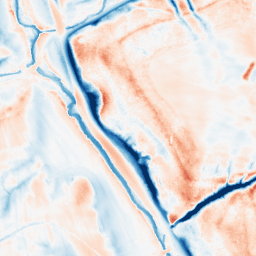
Category: classical
Decomposition family: gaussian_anisotropic
Decomposition parameters: sigma_x: 10
sigma_y: 5
Upsampling method: sinc_blackman
Upsampling parameters: scale: 2
kernel_size: 16
Upsampling scale: 2